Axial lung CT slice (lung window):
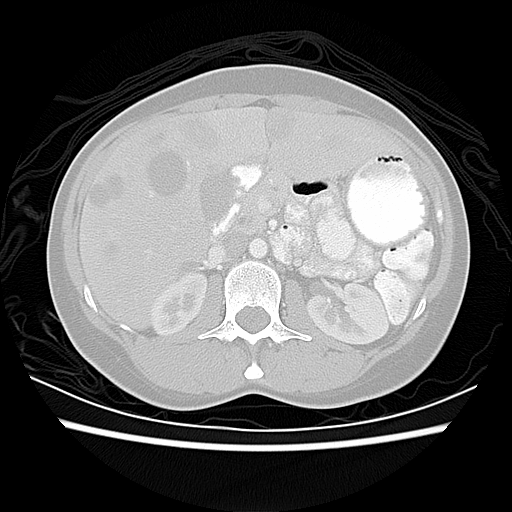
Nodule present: no